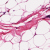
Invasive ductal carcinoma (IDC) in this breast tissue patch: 0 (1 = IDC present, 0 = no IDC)